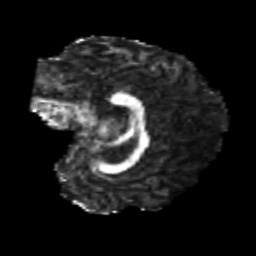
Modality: FA
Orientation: sagittal
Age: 24
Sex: female
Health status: healthy
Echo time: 0.074 s